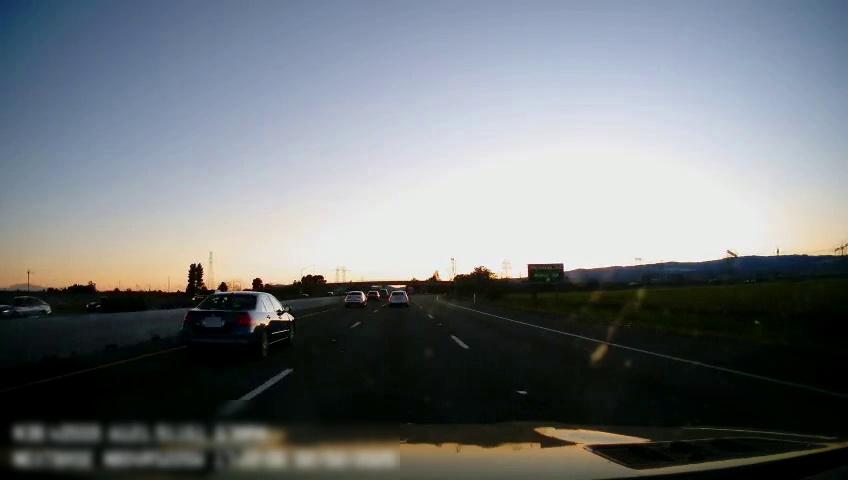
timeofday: Day
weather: Sunny
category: Drivable Space
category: Vehicles | Car
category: Vehicles | Car
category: Vehicles | SUV
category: Vehicles | SUV
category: Vehicles | Car
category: Vehicles | Car
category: Vehicles | Car
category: Lanes | Current Lane
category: Lanes | Current Lane
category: Lanes | Alternate Lane
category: Lanes | Alternate Lane
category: Traffic | Signs